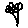
Label: flower